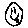
Label: smiley face